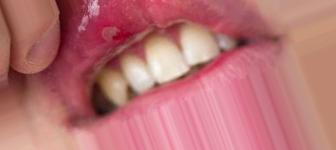
Condition: Mouth Ulcer